Question: 1. An unauthenticated user arrives at www.example.com.
2. The user logs in on: https://api.example.com/login
3. After successful login, the user is redirected to: https://dashboard.example.com
4. When going back to: www.example.com - the session is kept, and the user can now log out from there
An example is shown by Heroku, which shares cookies among the apps as in the screenshot.

How does this setup work?
How can this setup be imitated with Rack apps?
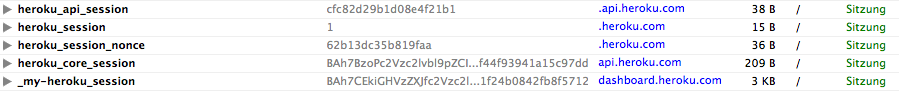
Answer: using SSO/OpenID style techniques, for example by redirecting via forms and transmitting the authentication challenge tokens back and forth in the form parameters.
For example look how stackovervflow and sistersites do it. You can log into one using the other and it is implemented via forms and redirects.
For strictly subdomains, you can just use a single session cookie which is sent to all hosts within "*.domain.com"